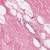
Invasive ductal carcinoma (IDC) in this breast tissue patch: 0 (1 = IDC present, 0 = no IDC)